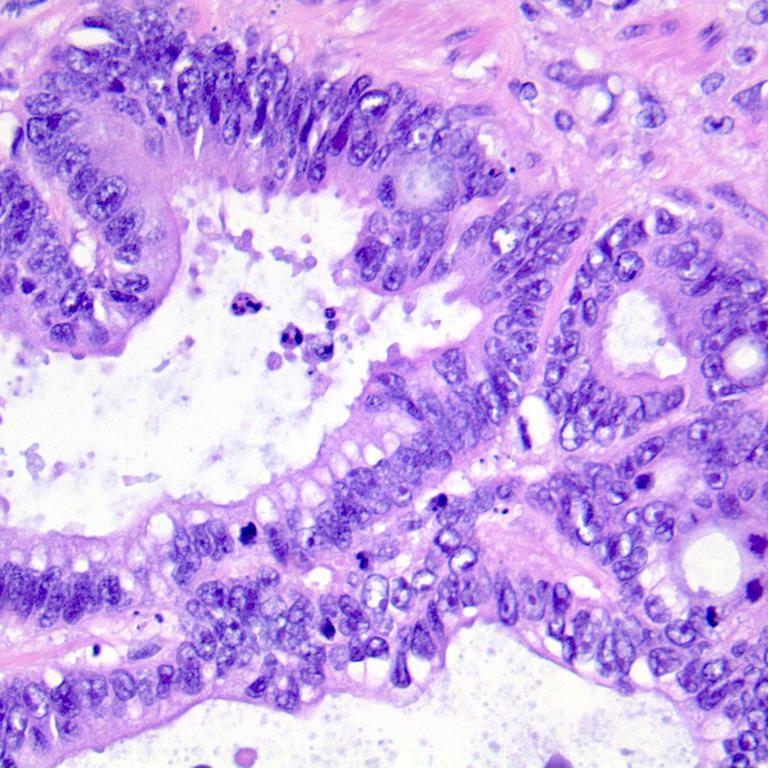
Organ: colon
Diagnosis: adenocarcinomas